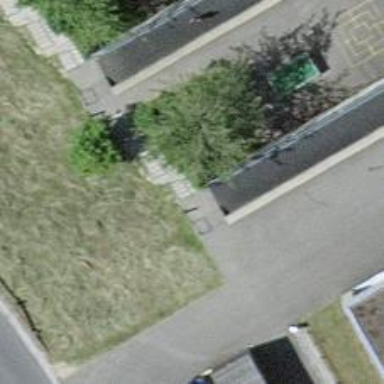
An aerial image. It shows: Set of steps on the road.